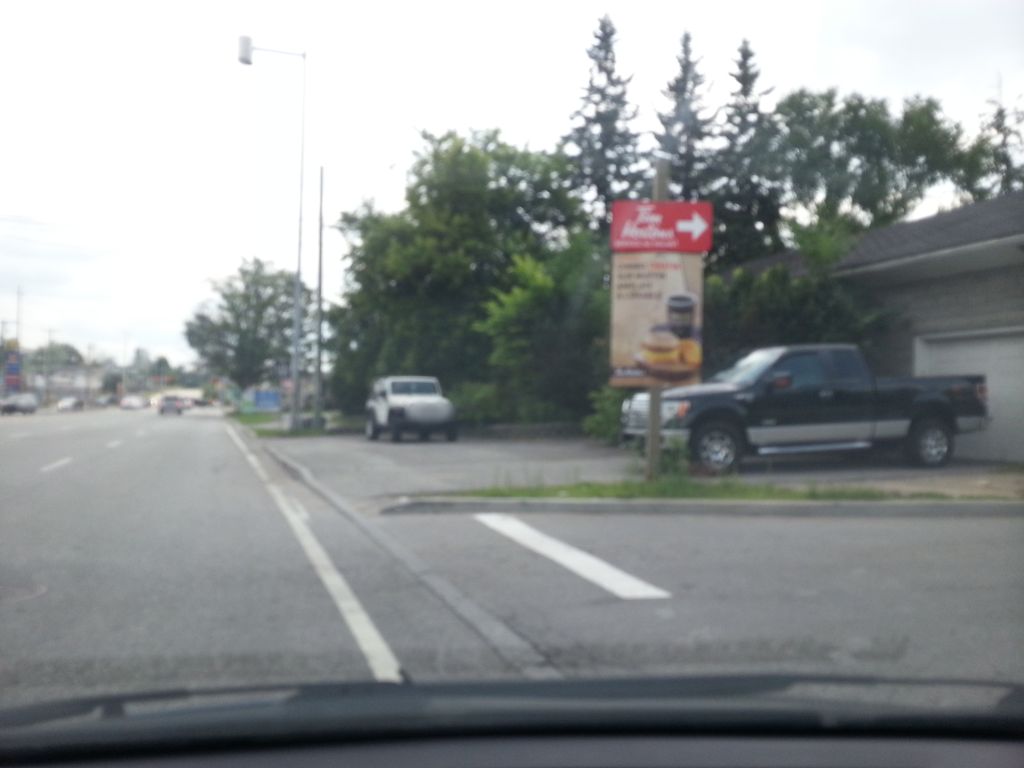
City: ottawa-gatineau